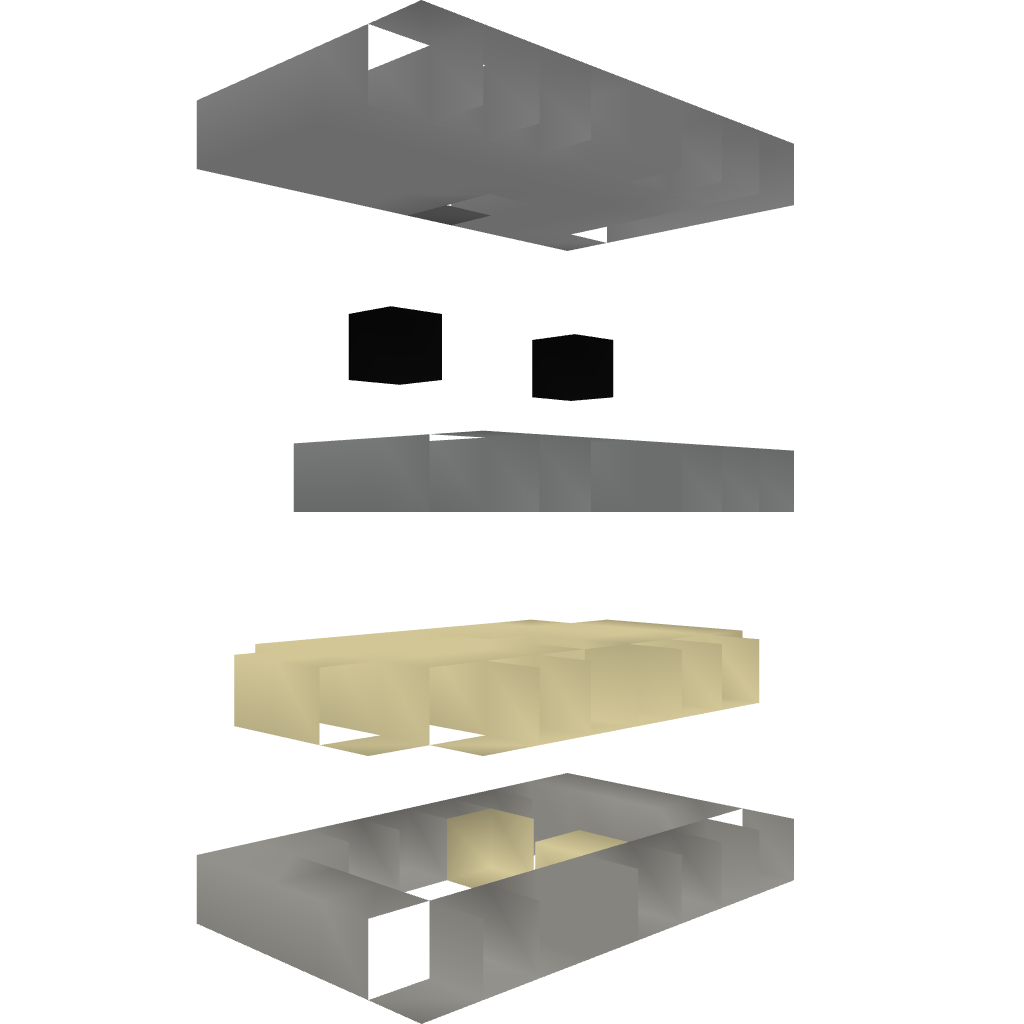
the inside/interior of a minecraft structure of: Compact cobble generator